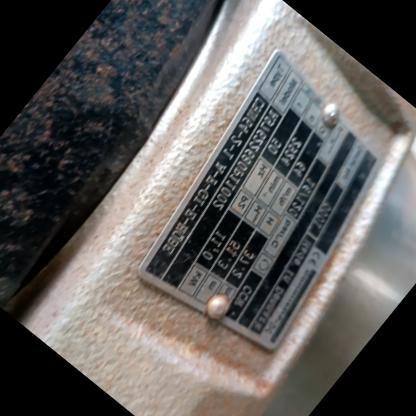
Klasa: tabliczka-znamionowa